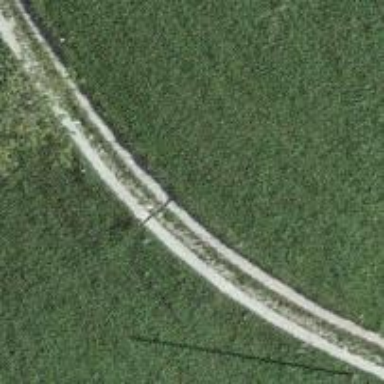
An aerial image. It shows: Track with grade 3 surface.